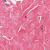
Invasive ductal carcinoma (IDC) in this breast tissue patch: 0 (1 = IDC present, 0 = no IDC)